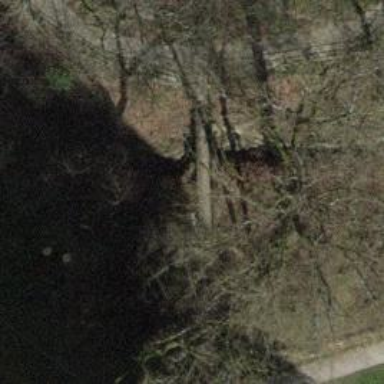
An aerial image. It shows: Path leading to bridge.